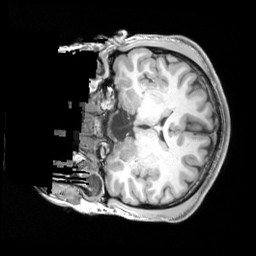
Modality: T1w
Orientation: coronal
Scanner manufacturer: siemens
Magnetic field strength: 3 T
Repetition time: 2.53 s
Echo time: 0.00326 s